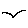
Label: bird